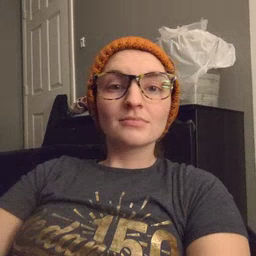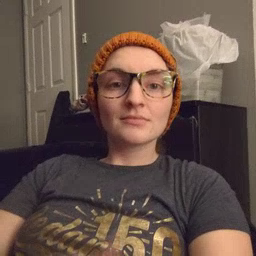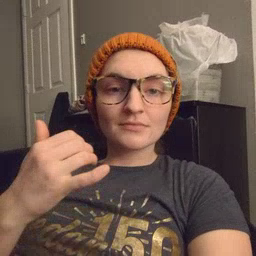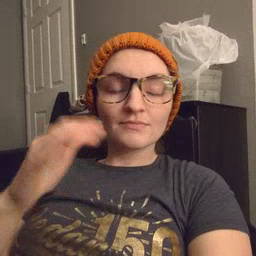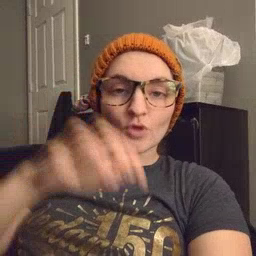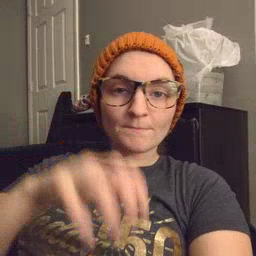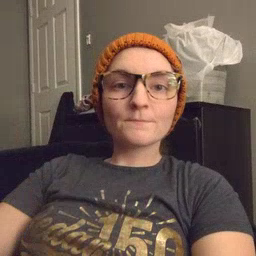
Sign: alligator